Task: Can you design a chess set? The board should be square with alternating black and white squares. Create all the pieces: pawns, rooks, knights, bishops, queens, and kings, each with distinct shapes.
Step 3819:
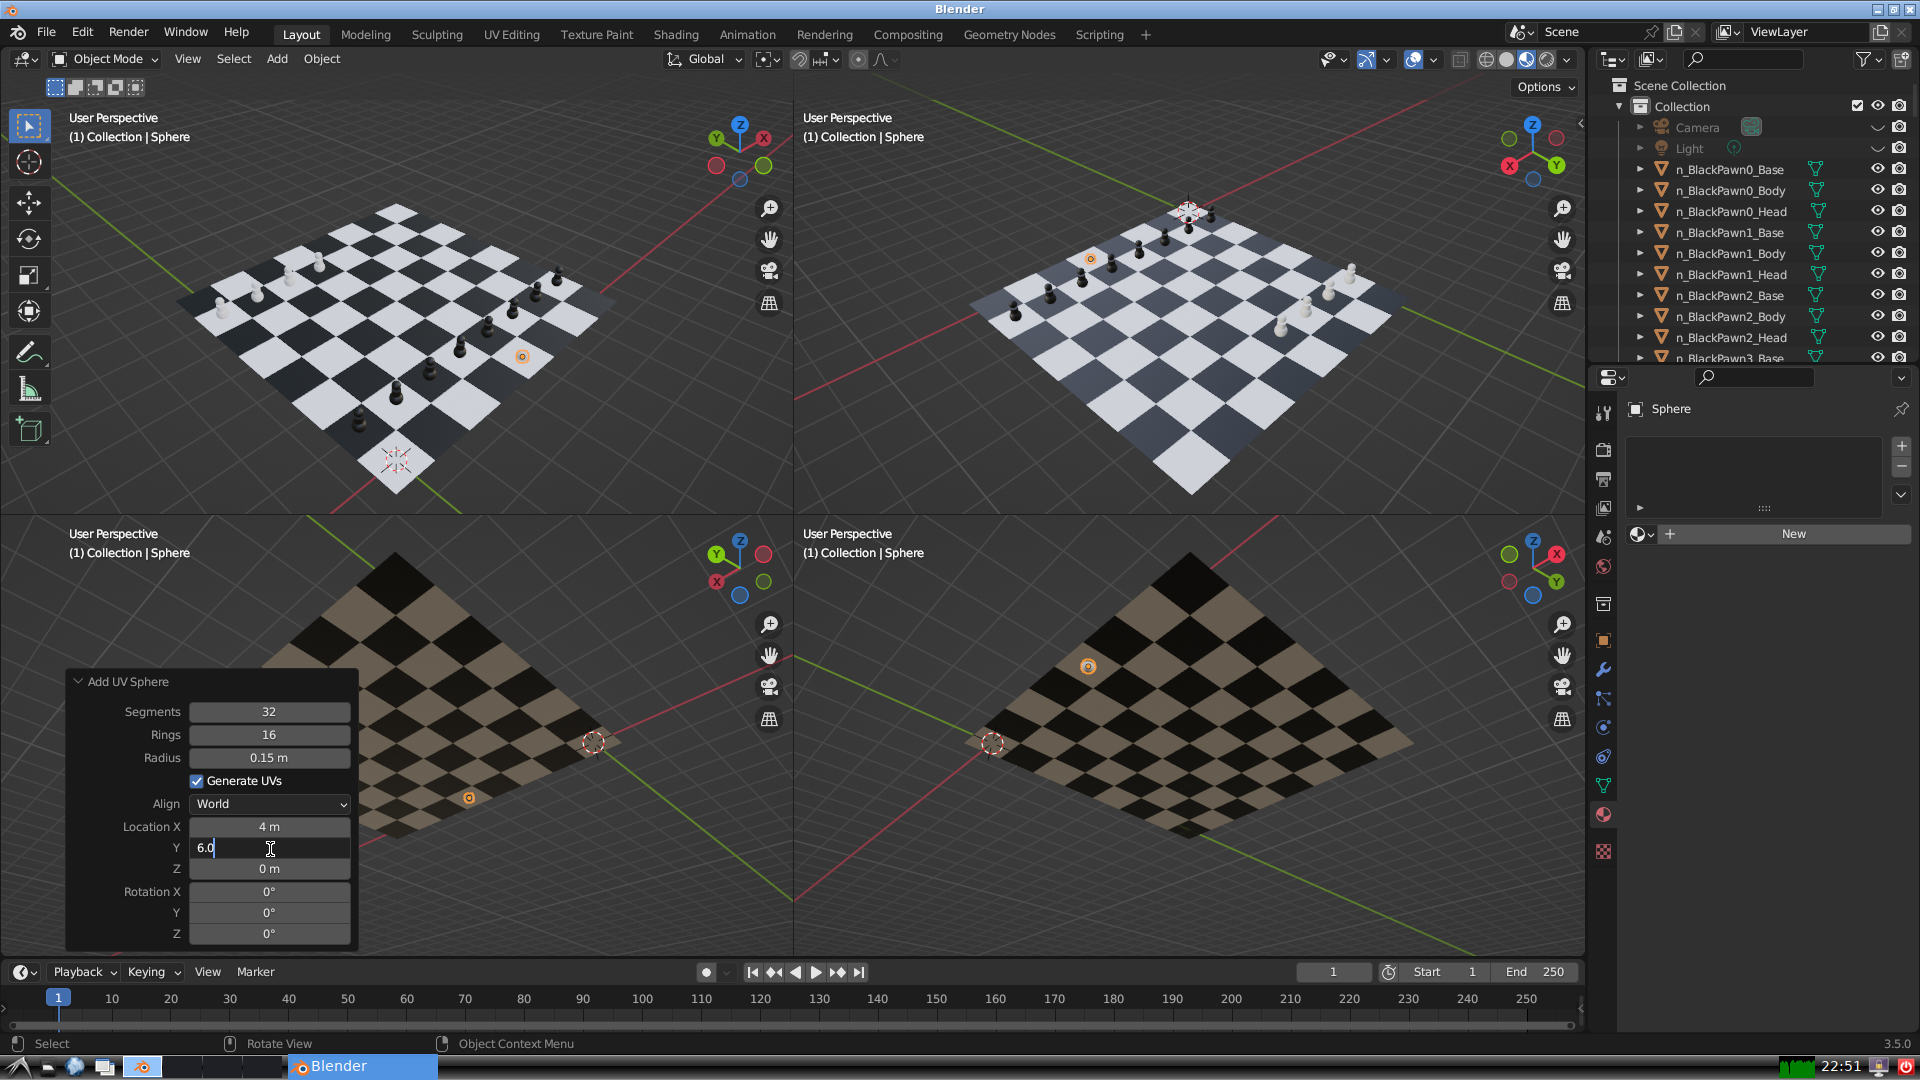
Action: {"key_press": ['Return']}